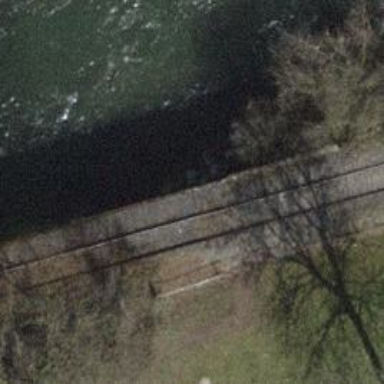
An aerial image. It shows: Single-track railway spur.